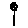
Label: flower